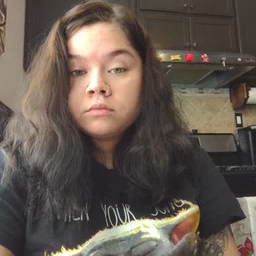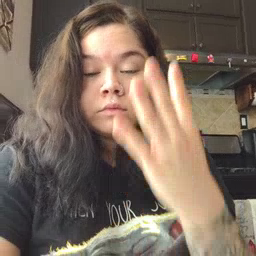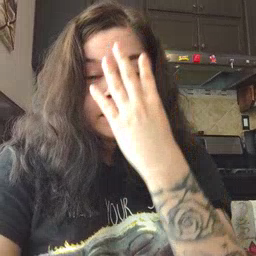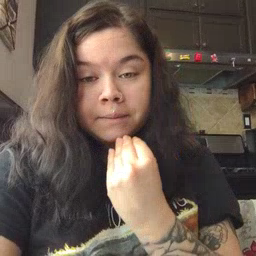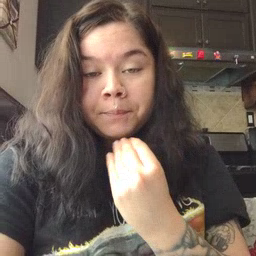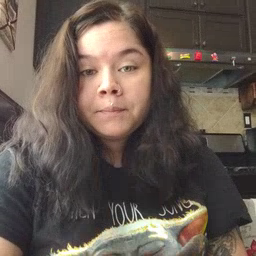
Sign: sleep